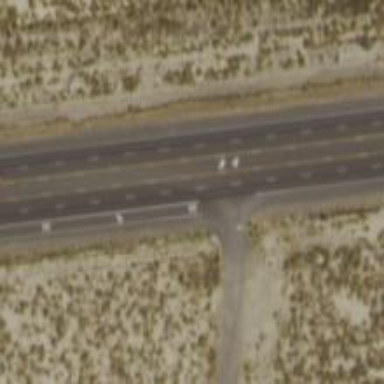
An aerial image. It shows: Expressway with asphalt surface classified as trunk highway.